Question: I am working on the 'ZBarReader' and getting an error
Unknown class 'ZBarReaderView' in Interface Builder file
> [UIView setReaderDelegate:]: unrecognized selector sent to instance
0x6859f20
Please look at an attached image at <URL> or below so that you can picture what I am doing so far :-

In the storyboard, I do have a view and its custom class is 'ZBarReadView'. I also wire it with 'IBOutlet' in header file. In m file, I do
> viewReader.readerDelegate = self;
and the error is shown after right after that.
Can anybody please point out what I have screwed up....
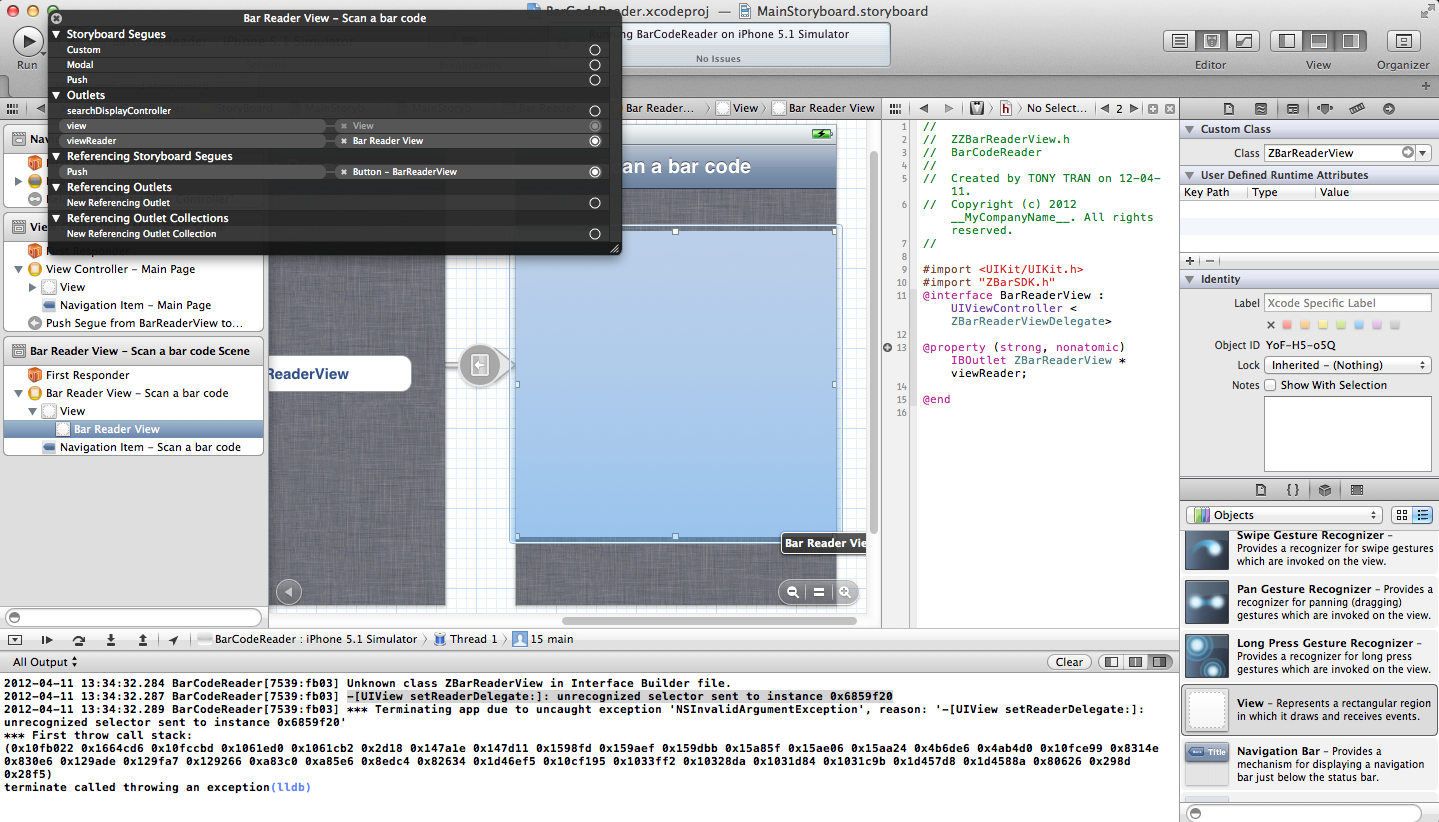
Answer: I found the solution in a <URL>
You need to add the following code in your 'applicationDidLaunch' in your AppDelegate:
'// force view class to load so it may be referenced directly from NIB [ZBarReaderView class];'
Should be running fine after that.